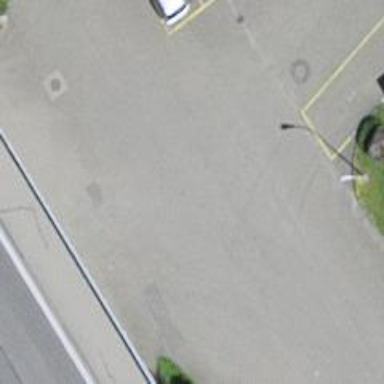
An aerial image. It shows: Parking area.